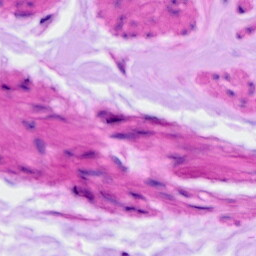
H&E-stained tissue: Ovarian